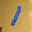
Label: 1